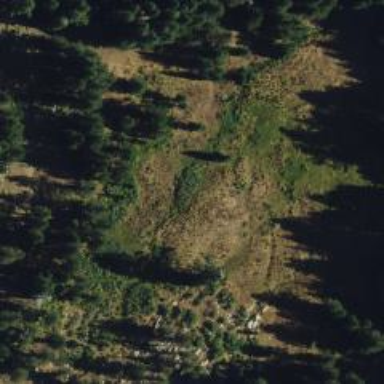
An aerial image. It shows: Wet meadow with wood vegetation.